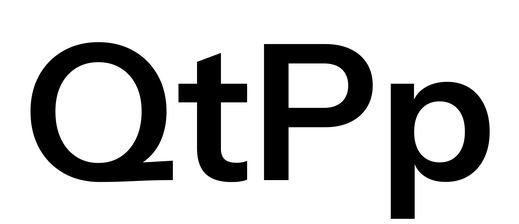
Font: InstrumentSans_SemiBold